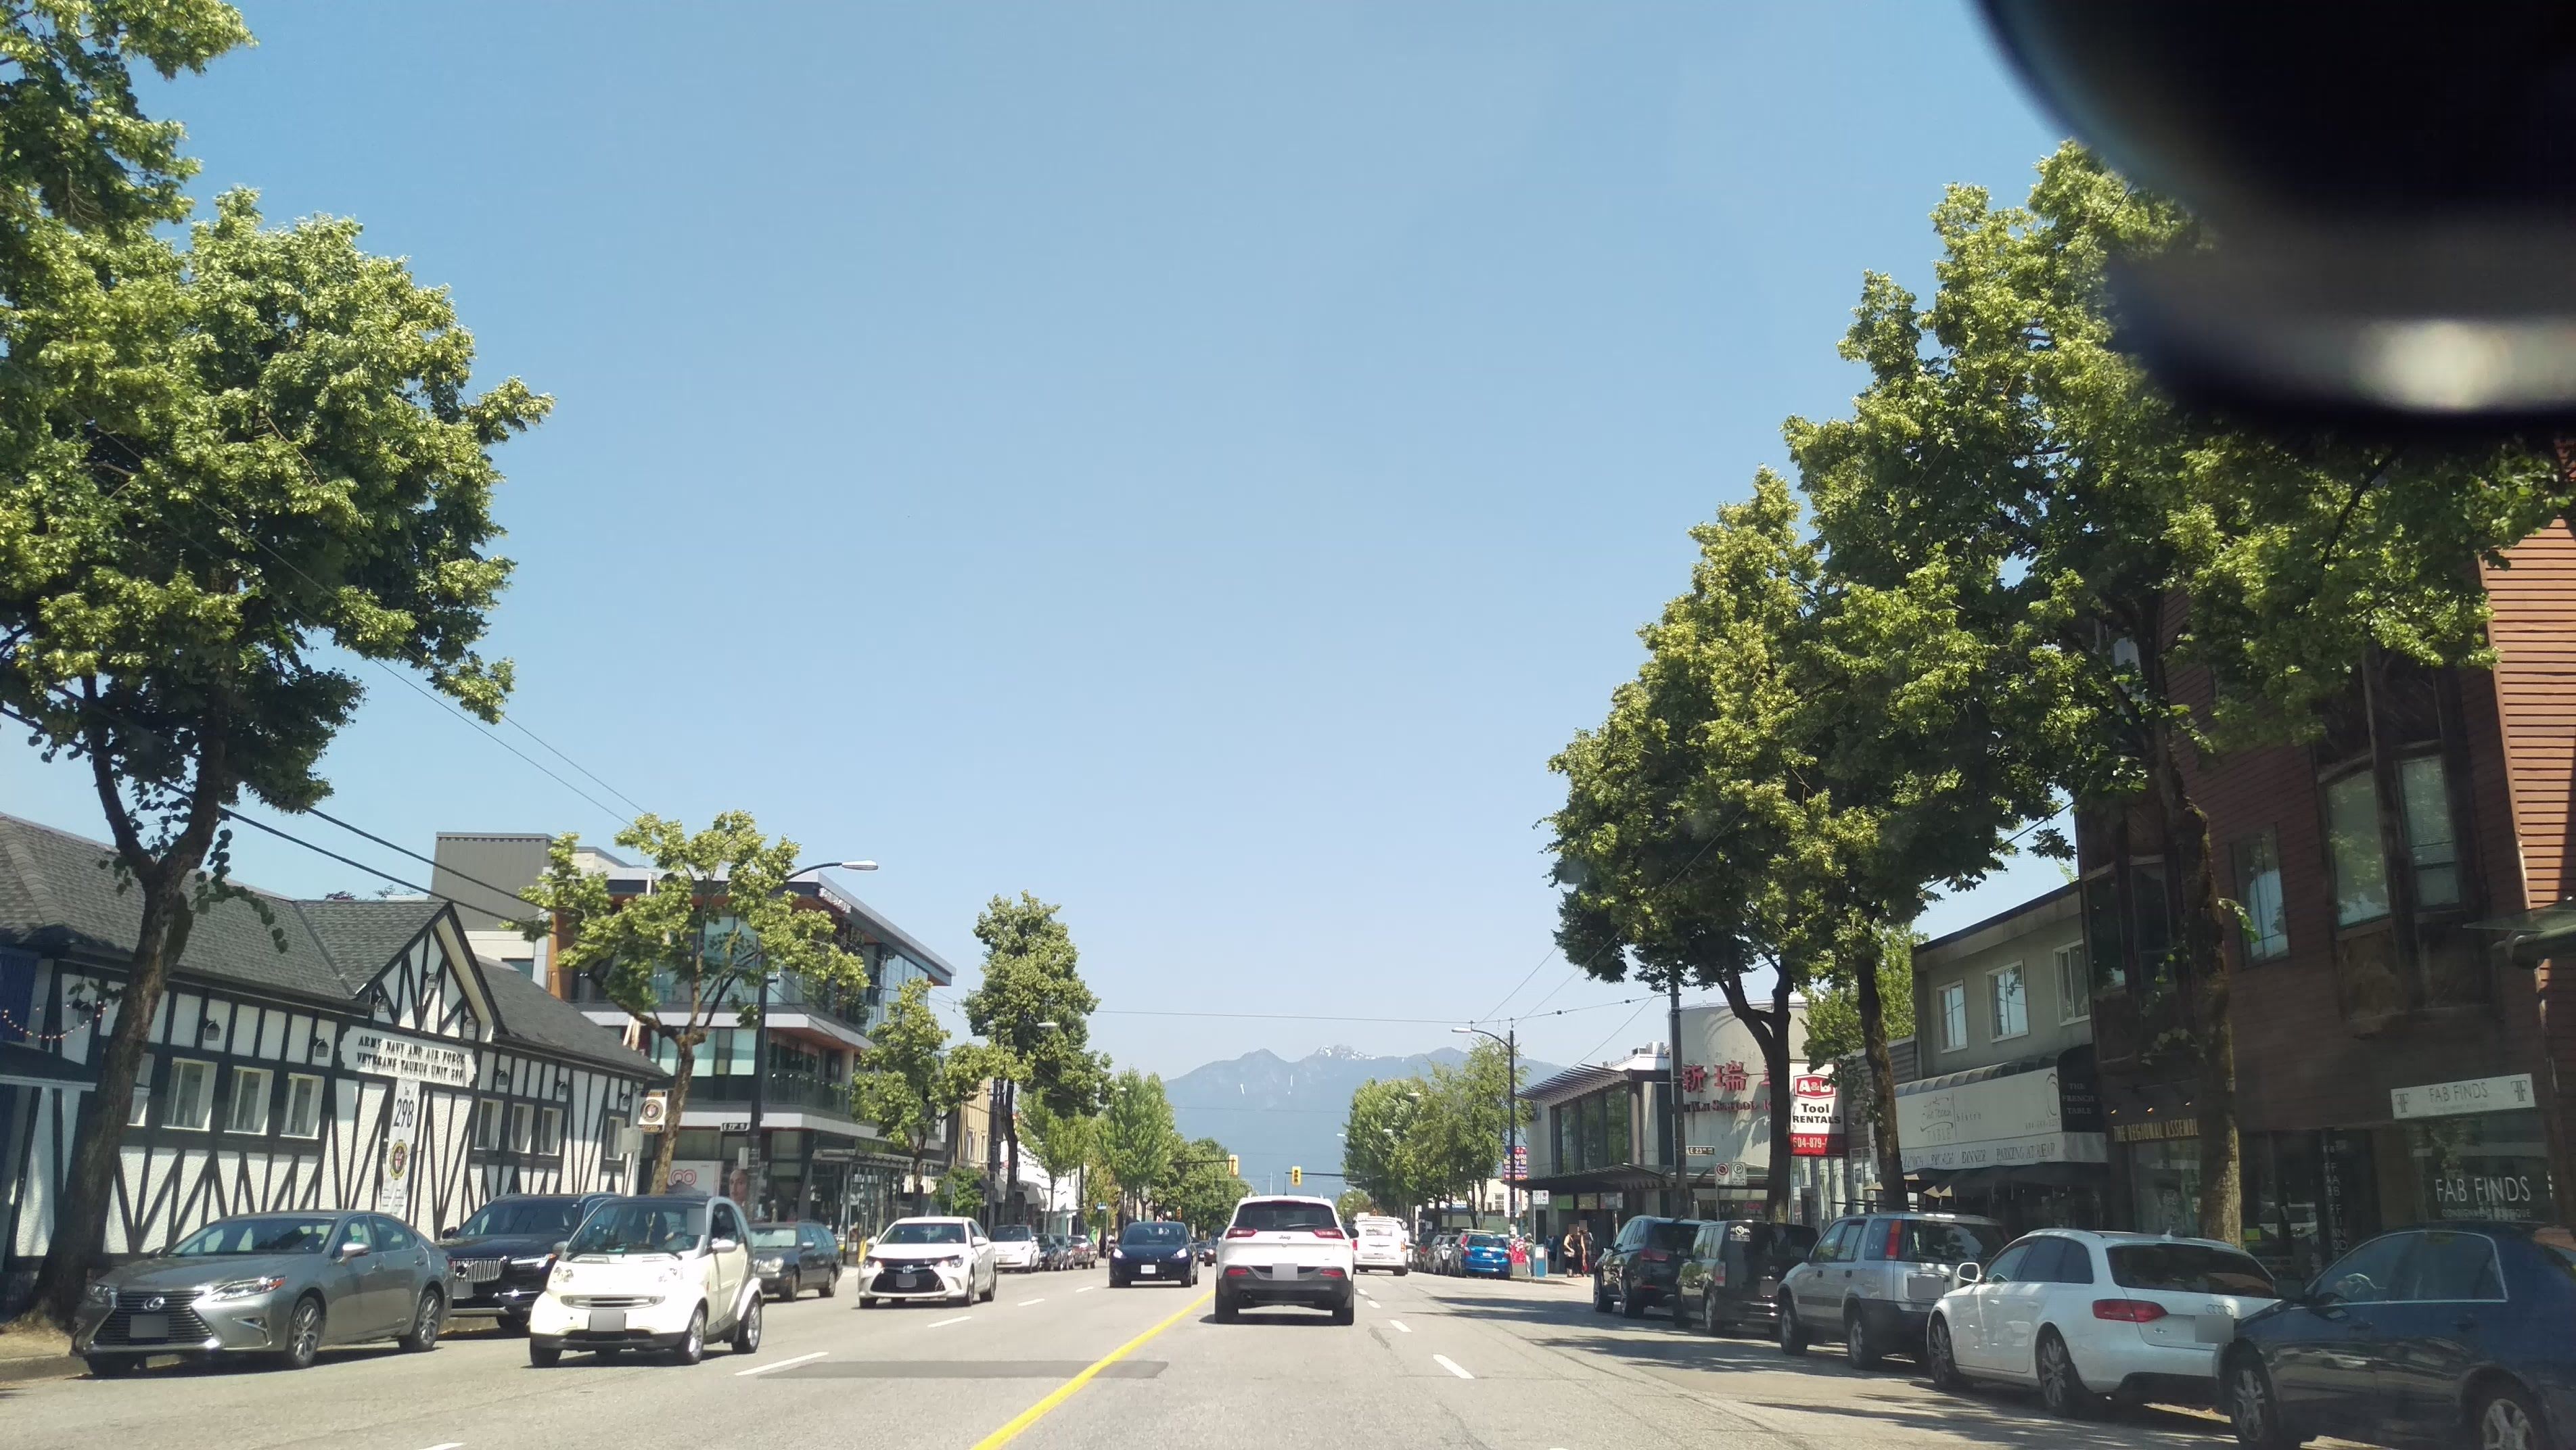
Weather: clear
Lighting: day
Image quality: good
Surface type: driving surface
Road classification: secondary
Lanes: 4
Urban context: urban centre
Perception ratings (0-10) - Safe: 6.93, Lively: 9.04, Beautiful: 7.52, Boring: 3.39, Depressing: 1.36, Wealthy: 1.75